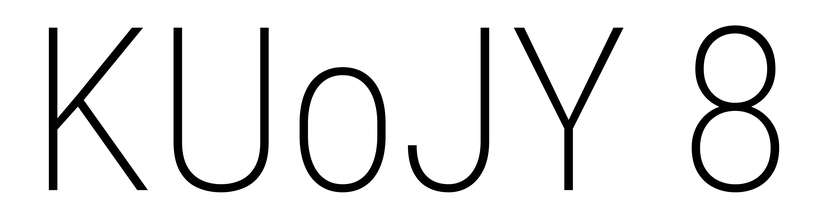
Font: Roboto_Condensed_ExtraLight